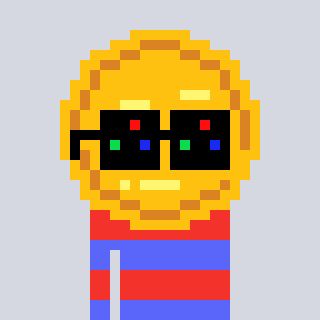
a pixel art character with square black sunglasses, a medal-shaped head and a purple-colored body on a cool background